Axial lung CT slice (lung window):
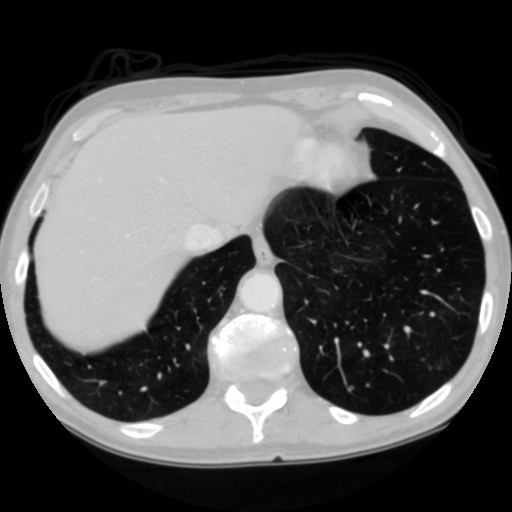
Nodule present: no